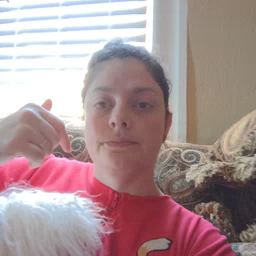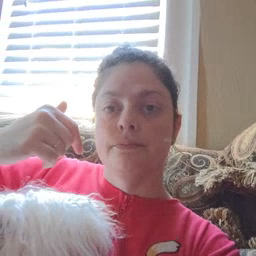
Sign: black